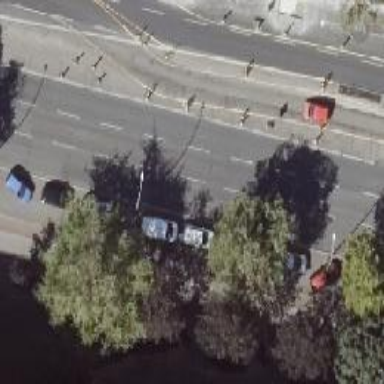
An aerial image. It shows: Deciduous broadleaved tree. There is parking obstacle nearby.